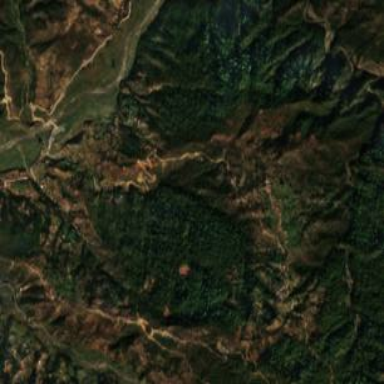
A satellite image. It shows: Forest area.